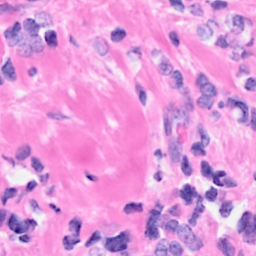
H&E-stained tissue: Breast